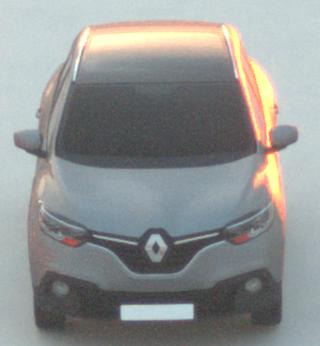
Make: Renault
Model: Kadjar ENERGY TCe 130
Detailed model: Kadjar
Model produced from: 2015/05
Model produced until: 2018/08
Doors: 5
Color: gray
Road condition: dry road
Daytime: sunrise or sunset
Contrast: medium contrast